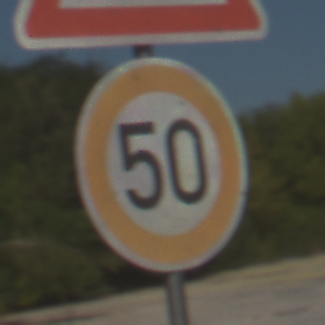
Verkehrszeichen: Geschwindigkeit50
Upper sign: WildwechselLinks
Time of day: Midday
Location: Outdoor (Nature)
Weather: Clear
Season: Summer
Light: Natural